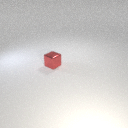
small red metal cube